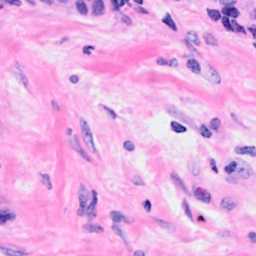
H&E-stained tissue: Breast